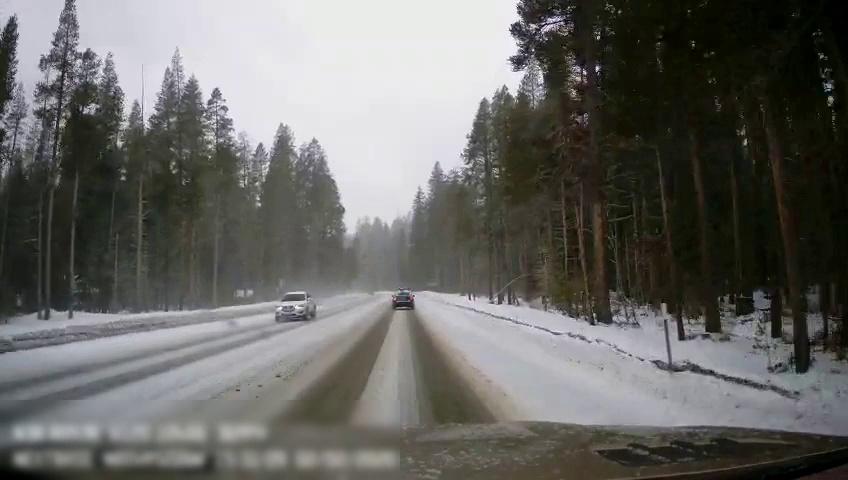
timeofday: Day
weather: Snowy
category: Drivable Space
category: Vehicles | Car
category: Vehicles | SUV